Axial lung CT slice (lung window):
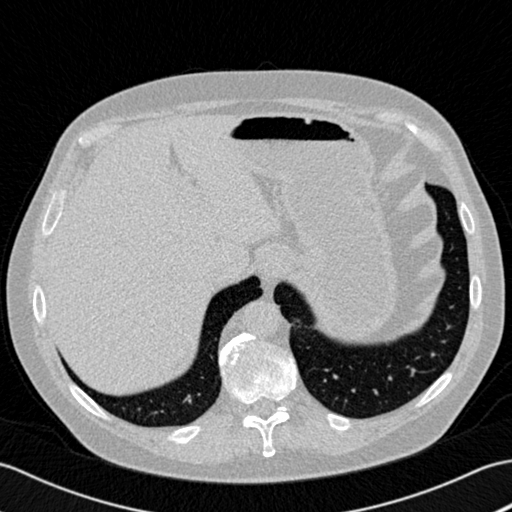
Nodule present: no